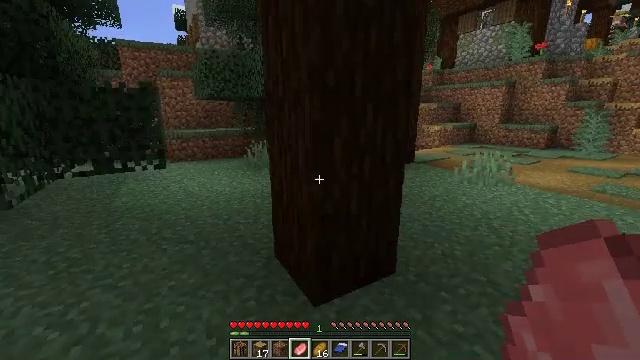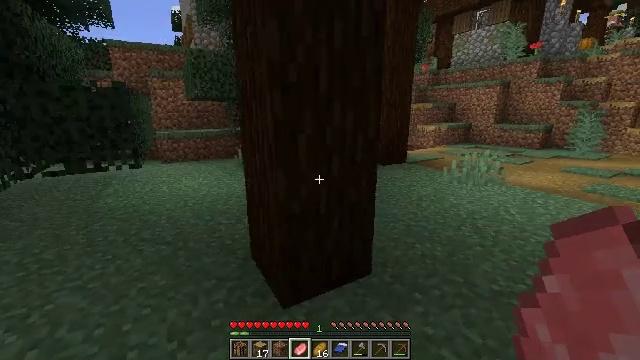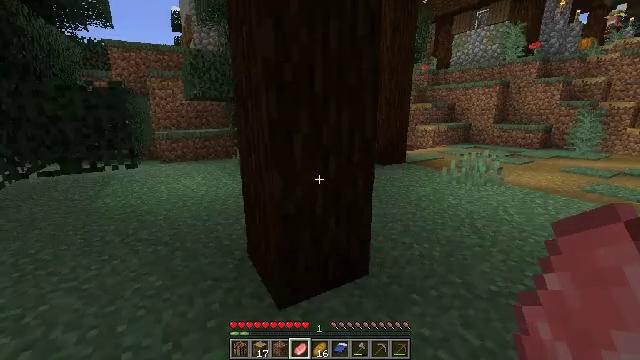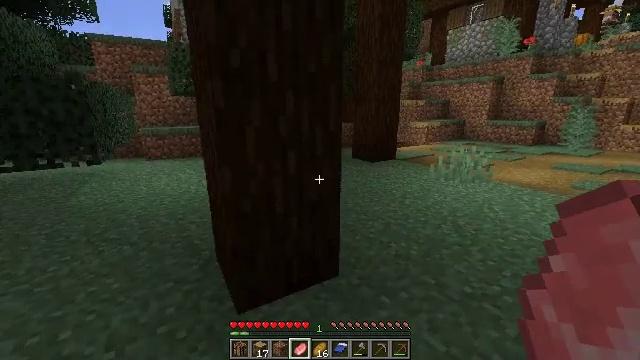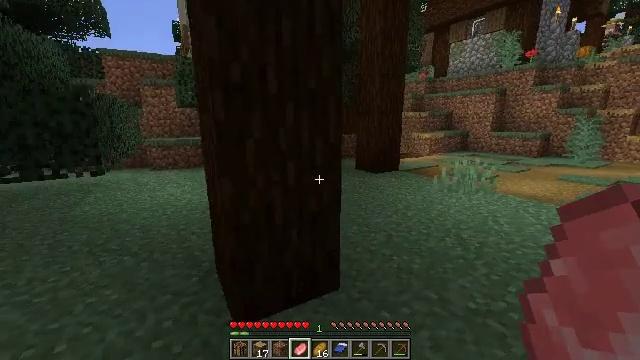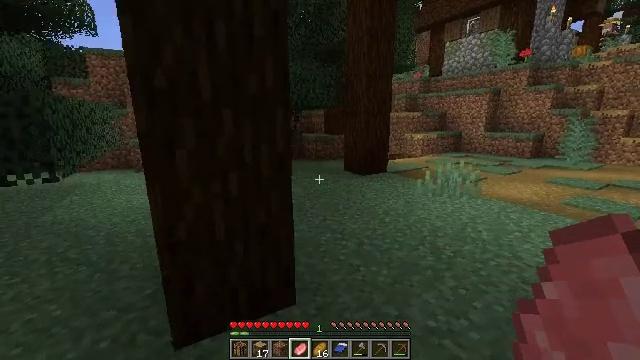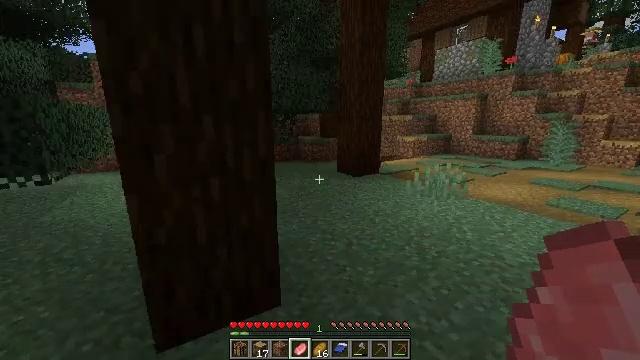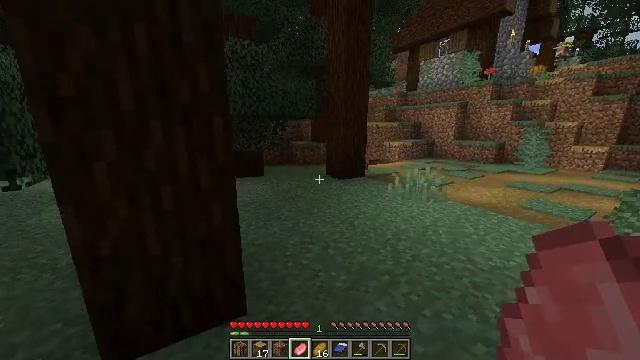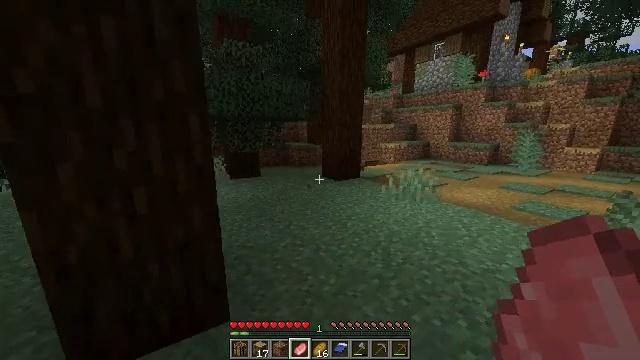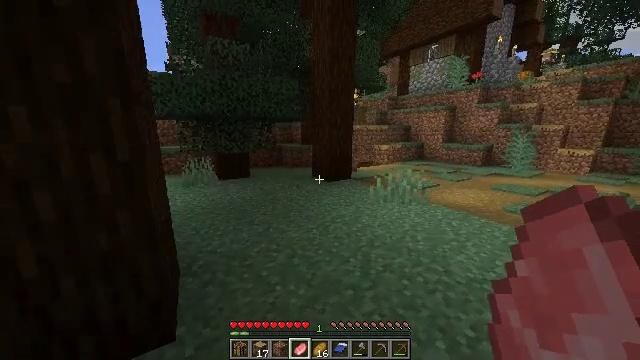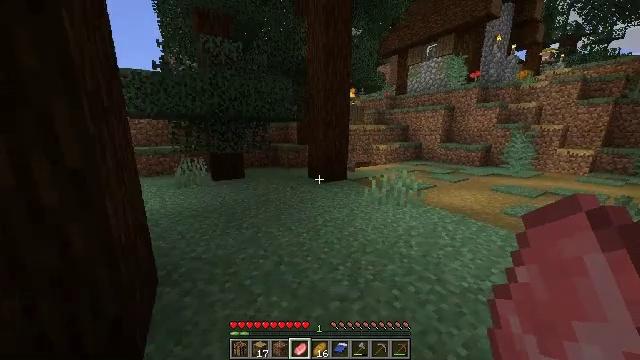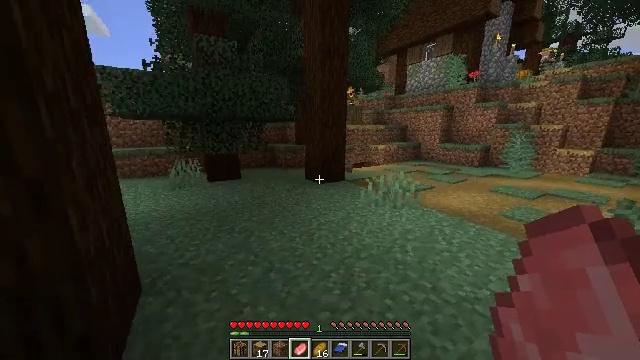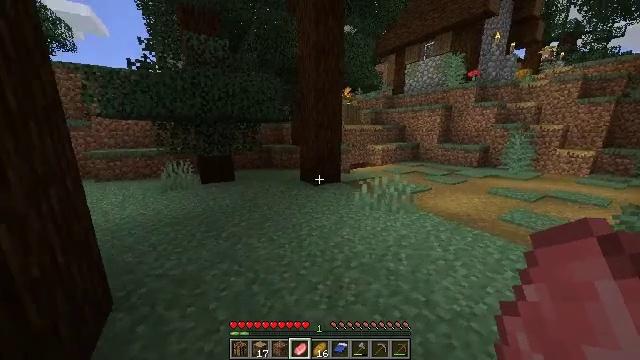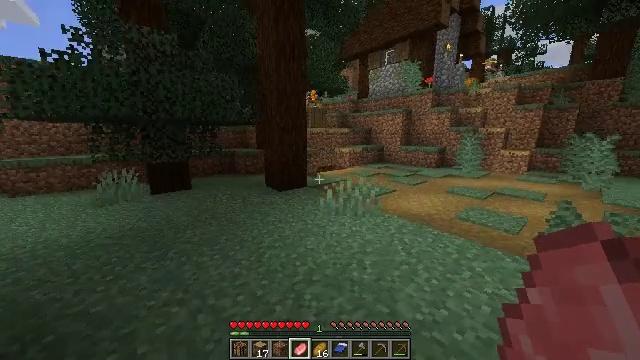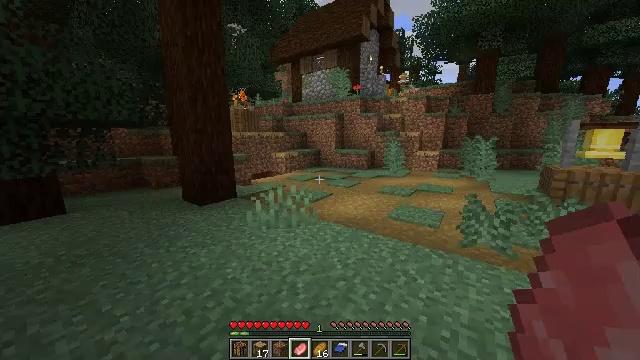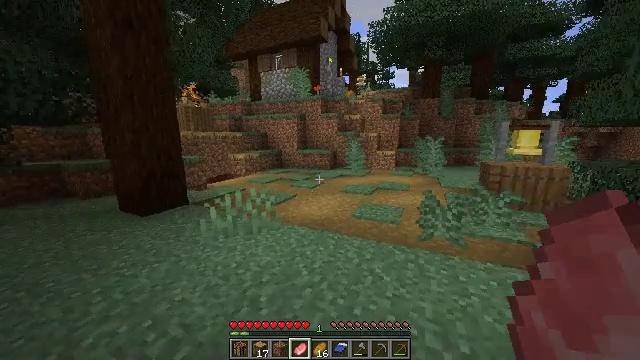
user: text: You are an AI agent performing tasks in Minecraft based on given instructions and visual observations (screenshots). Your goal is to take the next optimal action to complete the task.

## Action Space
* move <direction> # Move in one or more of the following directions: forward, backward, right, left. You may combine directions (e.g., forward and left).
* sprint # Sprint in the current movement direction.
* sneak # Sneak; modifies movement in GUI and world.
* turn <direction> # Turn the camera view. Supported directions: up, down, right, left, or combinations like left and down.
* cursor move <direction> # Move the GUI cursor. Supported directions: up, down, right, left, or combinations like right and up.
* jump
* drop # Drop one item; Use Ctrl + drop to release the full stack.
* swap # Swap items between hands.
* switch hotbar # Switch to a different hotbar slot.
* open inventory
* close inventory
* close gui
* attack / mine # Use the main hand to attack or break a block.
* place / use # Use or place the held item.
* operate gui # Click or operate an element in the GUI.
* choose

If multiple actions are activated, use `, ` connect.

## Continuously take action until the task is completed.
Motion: motion action
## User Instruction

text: Extract mossy cobblestone using a pickaxe.
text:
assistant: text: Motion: move forward and move right
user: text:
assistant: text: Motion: move forward and move right
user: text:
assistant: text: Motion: move right
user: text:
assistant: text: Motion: move right, turn up
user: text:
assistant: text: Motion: move forward and move right
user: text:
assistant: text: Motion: move forward and move right
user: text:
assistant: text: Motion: move forward and move right
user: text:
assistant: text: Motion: move forward and move right
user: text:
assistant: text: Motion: move forward and move right
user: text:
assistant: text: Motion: move forward and move right
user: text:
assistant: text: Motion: move forward and move right
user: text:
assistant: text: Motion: move forward and move right
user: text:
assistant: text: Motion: move forward and move right, turn right
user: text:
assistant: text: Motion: move forward, turn right
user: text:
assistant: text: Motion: move forward, turn right
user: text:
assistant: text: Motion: move forward, jump
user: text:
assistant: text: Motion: move forward, turn left, jump
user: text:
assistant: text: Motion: move forward, jump
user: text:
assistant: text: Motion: move forward, jump
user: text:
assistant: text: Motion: move forward, jump
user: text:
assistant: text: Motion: move forward, jump
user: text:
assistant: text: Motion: move forward, jump
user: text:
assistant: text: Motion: move forward, jump
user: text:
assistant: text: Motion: move forward, jump
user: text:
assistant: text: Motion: move forward, jump
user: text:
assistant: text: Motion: move forward, jump
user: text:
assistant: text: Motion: move forward, turn left, jump
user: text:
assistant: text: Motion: move forward and move left, turn left and down, jump
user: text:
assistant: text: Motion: move forward and move left, turn left
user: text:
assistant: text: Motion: move forward and move left